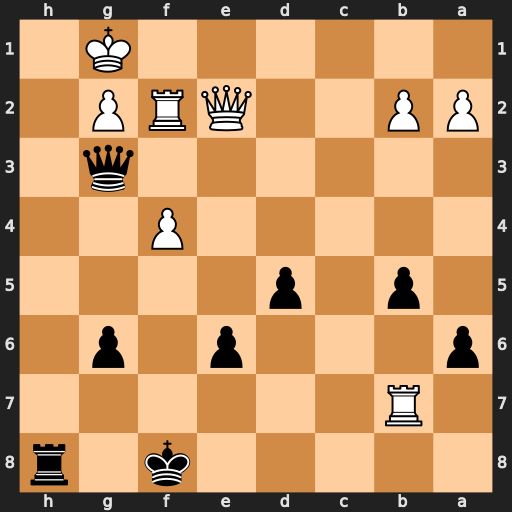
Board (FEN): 5k1r/1R6/p3p1p1/1p1p4/5P2/6q1/PP2QRP1/6K1
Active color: b
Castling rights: -
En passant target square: -
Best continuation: Qh2+ Kf1 Qh1#